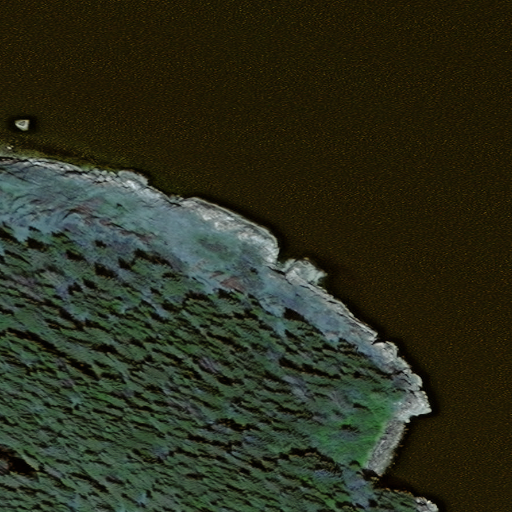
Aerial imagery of island in Alaska named North Marble Island containing only unknown